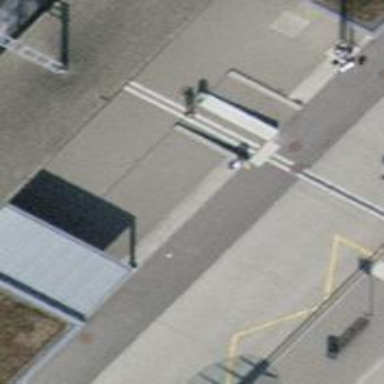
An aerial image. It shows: Concrete steps.